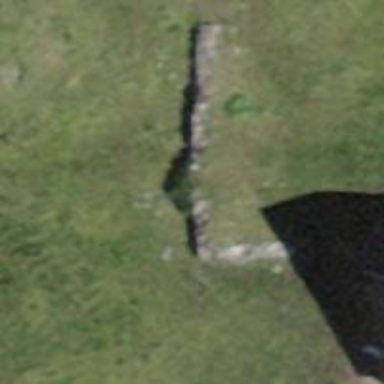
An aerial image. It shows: Wall made of dry stone.